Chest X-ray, PA view. Patient: 24 years old, sex M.
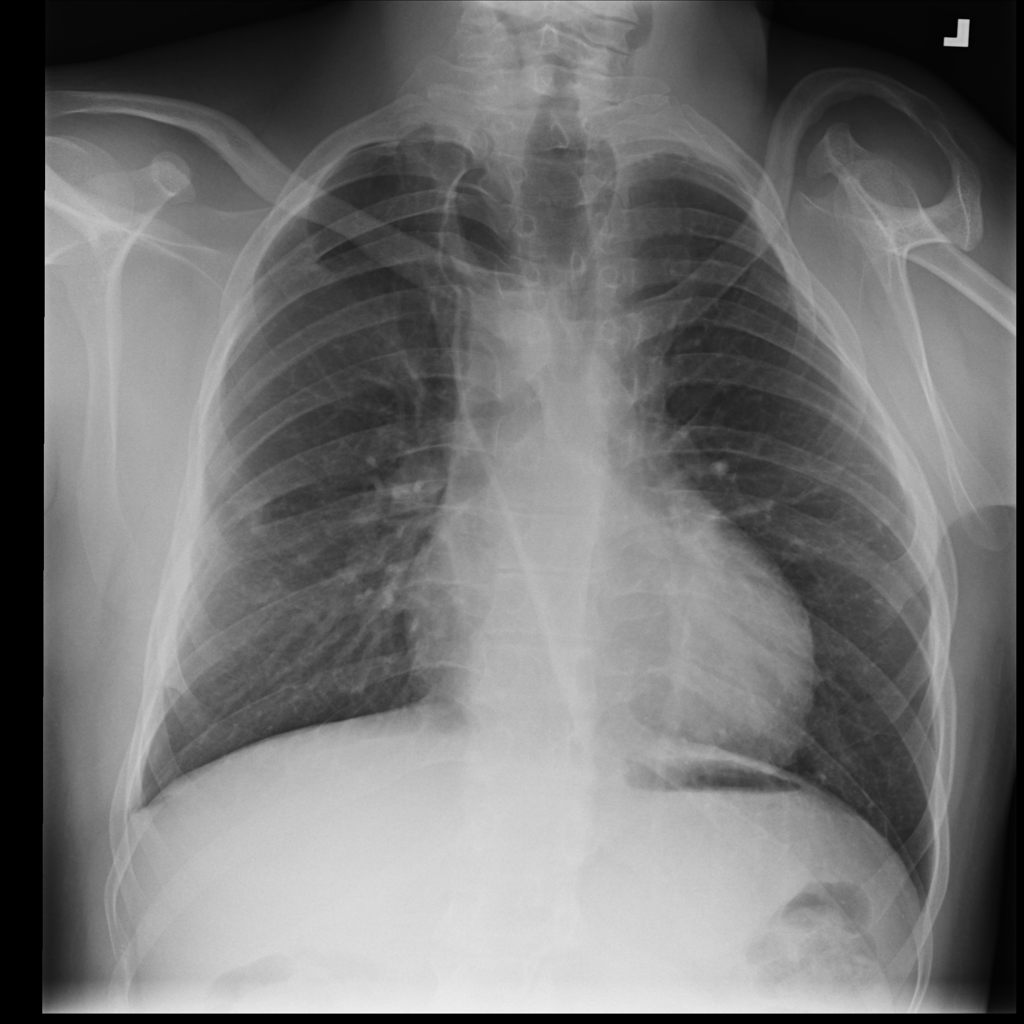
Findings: No Finding